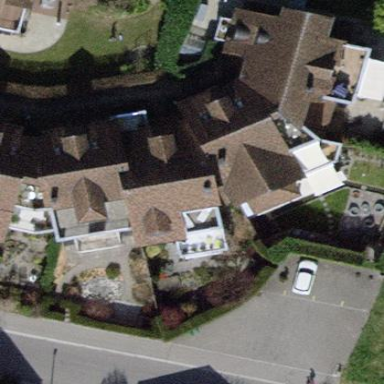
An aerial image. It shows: Terrace building.